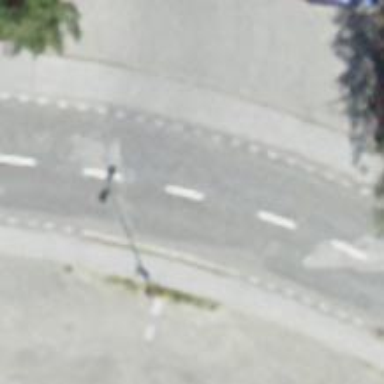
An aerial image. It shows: Zebra crossing on the road.